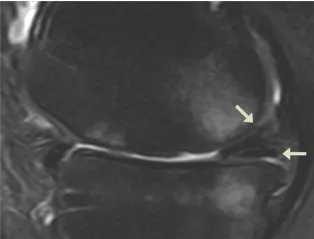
MRI sagittal . . 7/20.
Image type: radiology (mri)